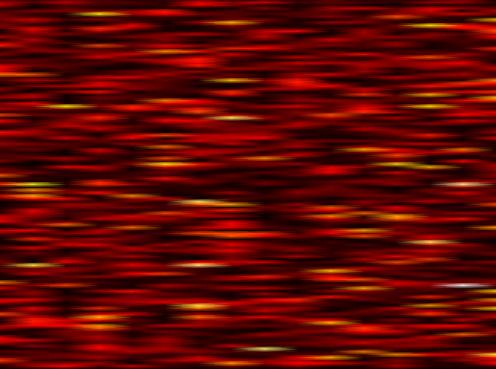
Label: UFMC